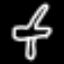
Label: airplane